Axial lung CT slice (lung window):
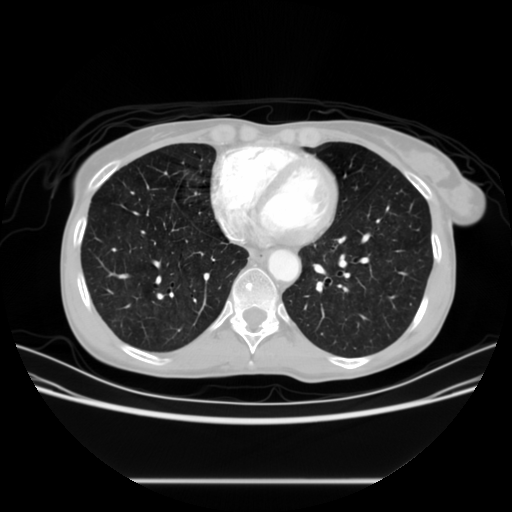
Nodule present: no